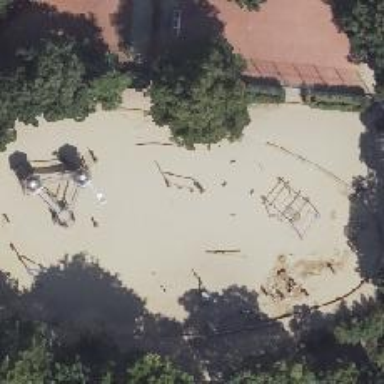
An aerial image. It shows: Playground with swings.